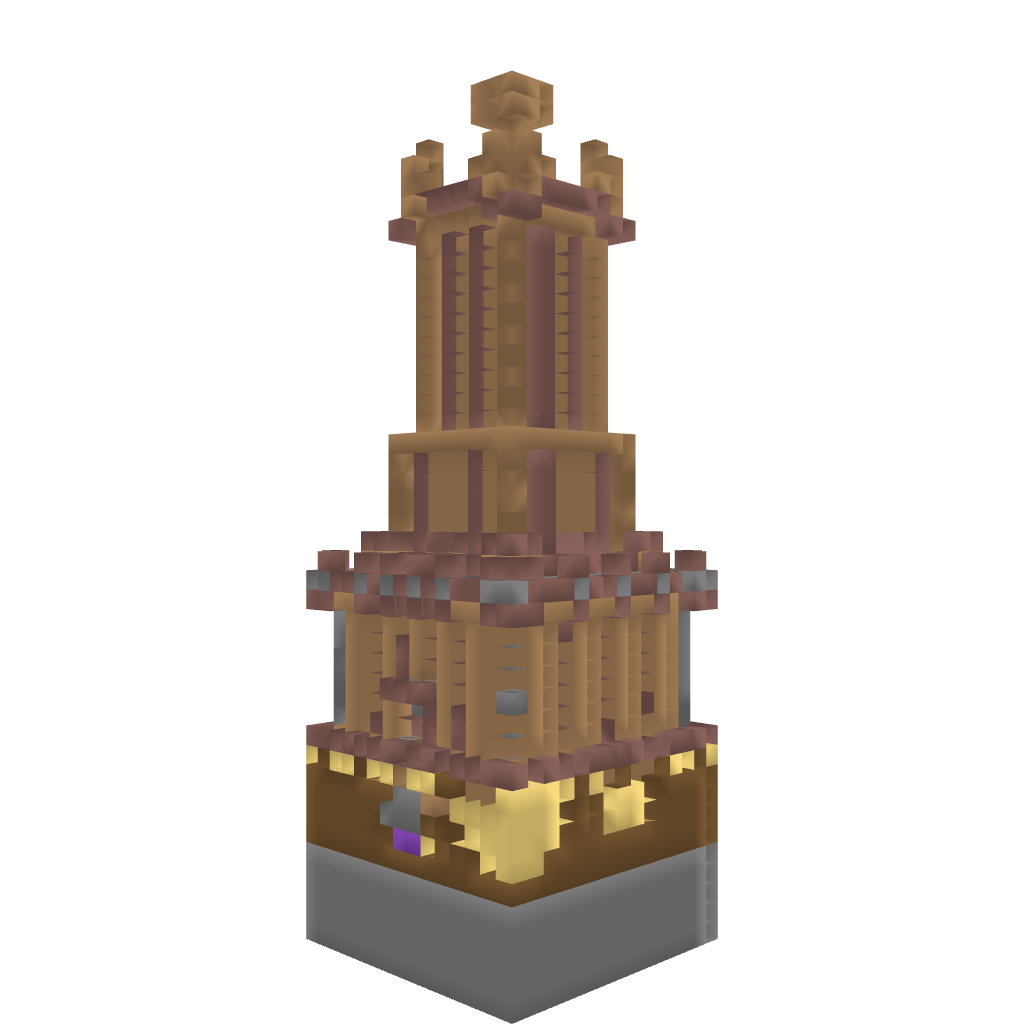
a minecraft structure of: Guard Tower good quality